Question: I need to link to Login.cshtml page from Home.cshtml and it can't seem to find the link.
Home.cshtml
'''
@{
Layout = "~/Shared/Master.cshtml";
ViewBag.Title = "Home";
}
@section menu
{
<a href="/Login">Login</a>
}
'''
HomeController.cs
'''
public class HomeController : Controller
{
//
// GET: /Home/Home
public ActionResult Home()
{
return View();
}
//
// GET: /Home/Login
public ActionResult Login()
{
return View();
}
}
'''
RouteConfig
'''
routes.MapRoute(
name: "Default",
url: "",
defaults: new { controller = "Home", action = "Home" }
);
'''
Project Structure:

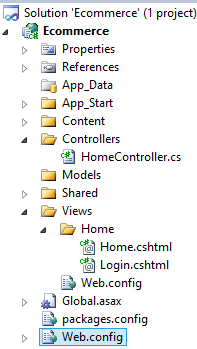
Answer: Your Login Page would be at /Home/Login
if you are wanting a page for /Login you need to create a new controller called LoginController with an action result method of Index.
You need to have this to serve the pages in your RouteConfig:
'''
routes.MapRoute(
name: "Default",
url: "{controller}/{action}/",
defaults: new { controller = "Home", action = "Home" }
);
'''
This should also sort out your default home page